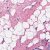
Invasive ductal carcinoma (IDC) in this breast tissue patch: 0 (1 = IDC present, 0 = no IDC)